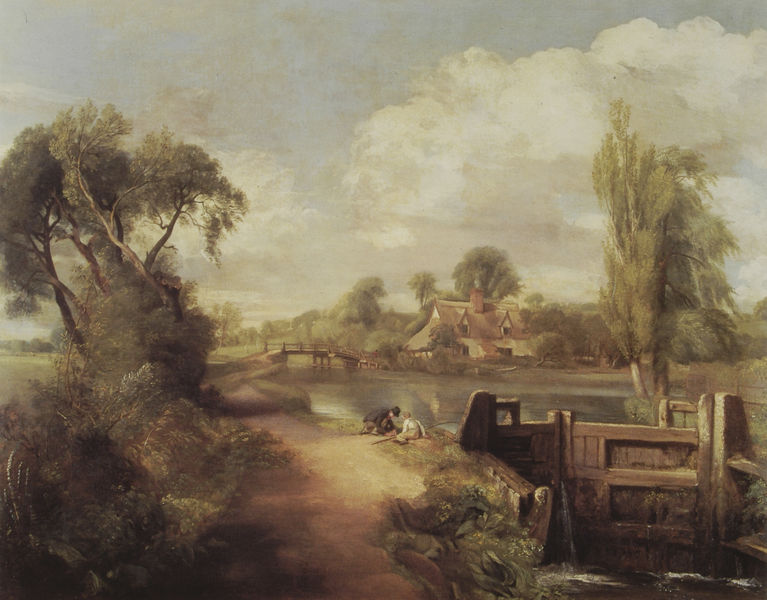
Titel: Boys Fishing
Künstler: John Constable
Standort: Cambridge (England)
Institution: Anglesey Abbey
Schlagwörter: baum, blau, blätter, gemälde, himmel, laub, mann, schatten, wasser, weiß, wolken, bäume, fluss, grün, landschaft, menschen, mädchen, see, sitzen, teich, ufer, braun, fenster, frau, hell, holz, hut, licht, männer, strasse, dach, gebäude, gras, haus, weg, wiese, wolke, leute, malerei, mensch, rembrandt, bild, schauen, öl, bach, birke, birken, deich, horizont, häuser, mühle, natur, pappel, spiegelung, strauch, weide, wind, brücke, gatter, gebüsch, hütte, kanal, pfad, rauch, sträucher, kind, personen, blatt, pflanzen, wald, kamin, kinder, landleben, schornstein, sommer, wellen, dorf, dächer, bauernhof, hof, idylle, rast, am fluss, damm, figuren, stille, friedrich, romantik, wehr, constable, staffage, steg, turner, blue, hat, men, oil, people, red, white, country, figures, gray, green, painting, wall, woman, yellow, looking, pink, reflection, two, brown, fern, stimmung, wooden, junge, frühling, tor, spiel, spitzweg, helligkeit, weiden, knien, malen, spielend, wood, romantisch, cloud, clouds, man, sky, stone, tree, house, lake, landscape, netherlands, water, roof, trees, siedlung, gaube, boy, forest, grass, river, stream, bushes, path, road, david, couple, pair, staffagefiguren, children, trauerweide, bridge, fence, brücken, angler, dirt, rural, holztor, bewuchs, mann mit hut, human, leaves, pastoral, friedlich, gate, holzbrücke, schleuse, william, bush, farm, pond, branches, cottage, shrub, gemäde, caspar, outdoors, chimney, dutch, fishing, staustufe, top hat, bank, uferweg, sperre, john constable, tan, staudamm, bucolic, romantsich, vater und sohn, boys, mud, countryside, picnic, lock, banks, trunks, dam, canal, stauwehr, cloudy sky, streem, speerwerk, farmhouse, twigs, setting, helping, loch, realisitic, weir, hua, spieler am fluß, klasszismus, angestaut, gemjälde, stauwand, dirt path, watergate, country scene, floodgate, picnicers, fisihing, wher, nordlpin, boy\, sluice